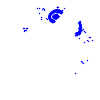
Particle: electron